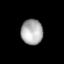
Tissue: lung
Cell type: Epithelial cells
Senescence score: 0.2414
Nuclear area (px): 541
Mean DAPI intensity: 171.965